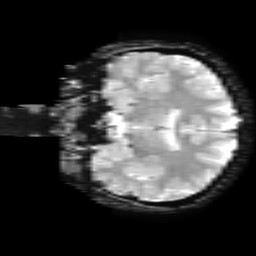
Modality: T2starw
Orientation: coronal
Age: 22
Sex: female
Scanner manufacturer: ge
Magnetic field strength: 3 T
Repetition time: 0.65 s
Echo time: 0.02 s